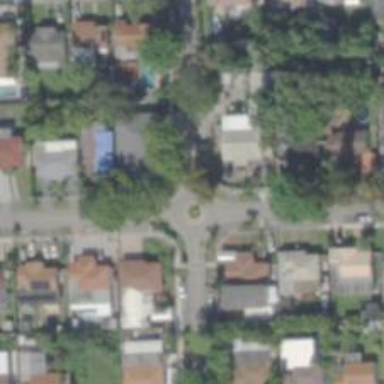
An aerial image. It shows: Residential road that intersects with roundabout.